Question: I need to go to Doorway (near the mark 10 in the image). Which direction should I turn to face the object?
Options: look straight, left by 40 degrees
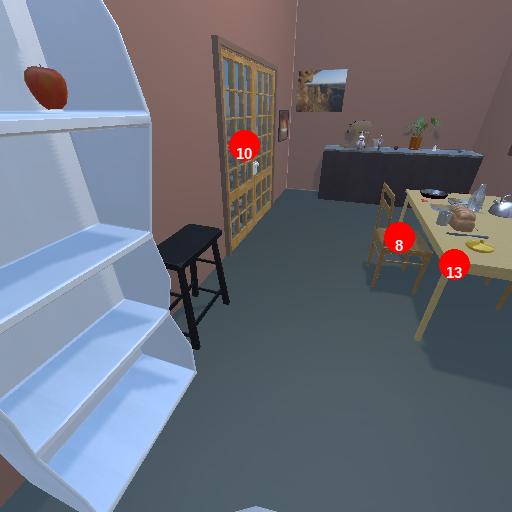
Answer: look straight